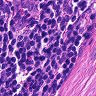
Metastatic tissue present: no